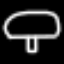
Label: mushroom